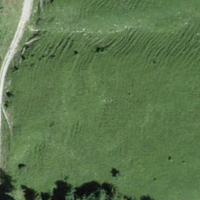
EUNIS habitat code: 23
Species observed at this site:
Eryngium alpinum